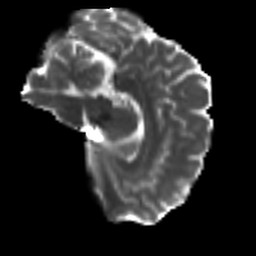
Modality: T2w
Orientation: sagittal
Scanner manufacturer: siemens
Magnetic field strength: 3 T
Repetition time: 9.6 s
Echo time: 0.077 s